Question: I'm trying style select box form in HTML/CSS. I need something like this:

My current result is here: <URL>
Is it possible?
Here is my code:
'''
<label>
<select>
<option selected> Select your option </option>
<option>Option 1</option>
<option>Option 2</option>
</select>
</label>
'''
'''
body, html {background:#444; text-align:center; padding:50px 0;}
select {
padding:3px;
margin: 0;
-webkit-border-radius:4px;
-moz-border-radius:4px;
border-radius:4px;
-webkit-box-shadow: 0 3px 0 #ccc, 0 -1px #fff inset;
-moz-box-shadow: 0 3px 0 #ccc, 0 -1px #fff inset;
box-shadow: 0 3px 0 #ccc, 0 -1px #fff inset;
background: #f8f8f8;
color:#888;
border:none;
outline:none;
display: inline-block;
-webkit-appearance:none;
-moz-appearance:none;
appearance:none;
cursor:pointer;
}
@media screen and (-webkit-min-device-pixel-ratio:0) {
select {padding-right:18px}
}
label {position:relative}
label:after {
content:'<>';
font:11px "Consolas", monospace;
color:#aaa;
-webkit-transform:rotate(90deg);
-moz-transform:rotate(90deg);
-ms-transform:rotate(90deg);
transform:rotate(90deg);
right:8px; top:2px;
padding:0 0 2px;
border-bottom:1px solid #ddd;
position:absolute;
pointer-events:none;
}
label:before {
content:'';
right:6px; top:0px;
width:20px; height:20px;
background:#f8f8f8;
position:absolute;
pointer-events:none;
display:block;
}
'''
Please any hint. I learn css from scratch.
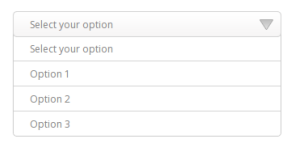
Answer: Well, according to your question <URL> for bootstrap may help you.
1. Download this(.zip) or this(.tar.gz) to download the plugin
2. Then put the files in your related folder, respectively.
3. On your select box, just add a class of selectpicker.